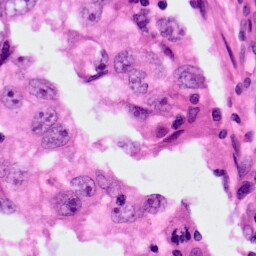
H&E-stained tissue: Lung